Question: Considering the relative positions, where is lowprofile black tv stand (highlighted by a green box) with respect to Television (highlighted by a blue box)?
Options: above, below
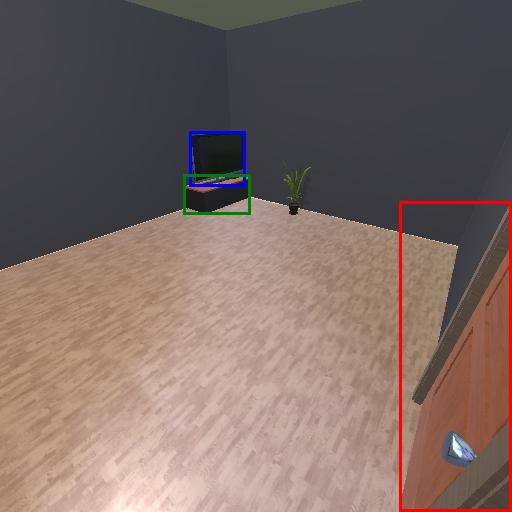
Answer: above